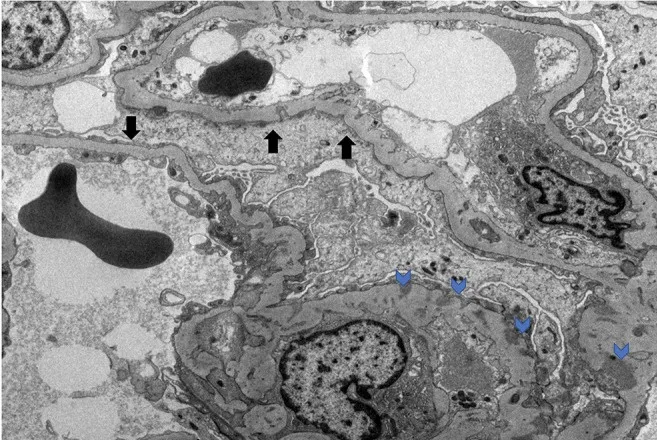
MCD electron microscopy. Black arrows denote podocyte effacement. Blue arrows denote podocyte subendothelial deposits.
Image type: pathology (h&e)